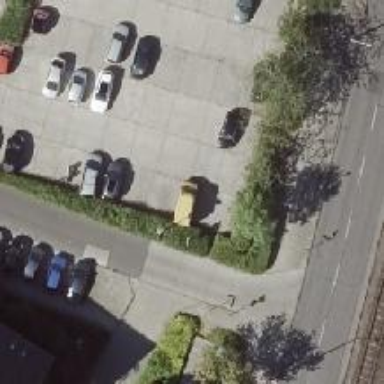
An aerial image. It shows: Concrete parking aisle on service road.